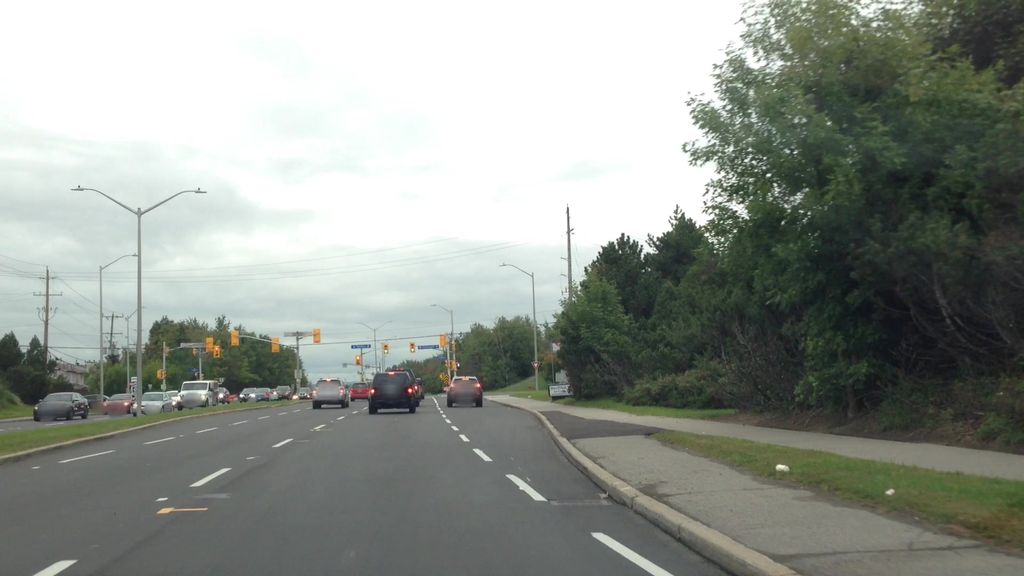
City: ottawa-gatineau